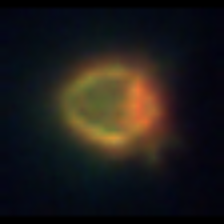
Taxon: Ciliates
Group: Other